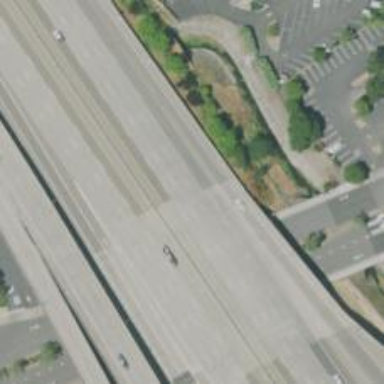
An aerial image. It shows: Bridge over motorway.